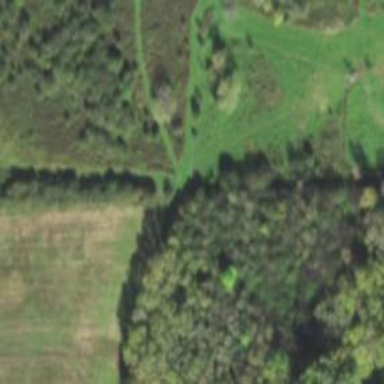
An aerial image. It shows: Bridleway.